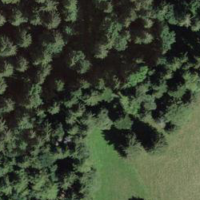
EUNIS habitat code: 43
Species observed at this site:
Plantago major